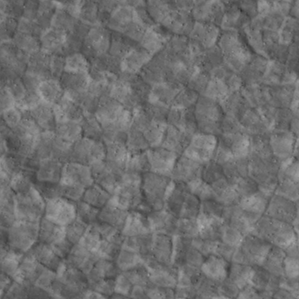
Label: non_frost